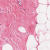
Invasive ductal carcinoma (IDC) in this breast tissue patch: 0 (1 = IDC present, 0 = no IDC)